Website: home-depot
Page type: review-order
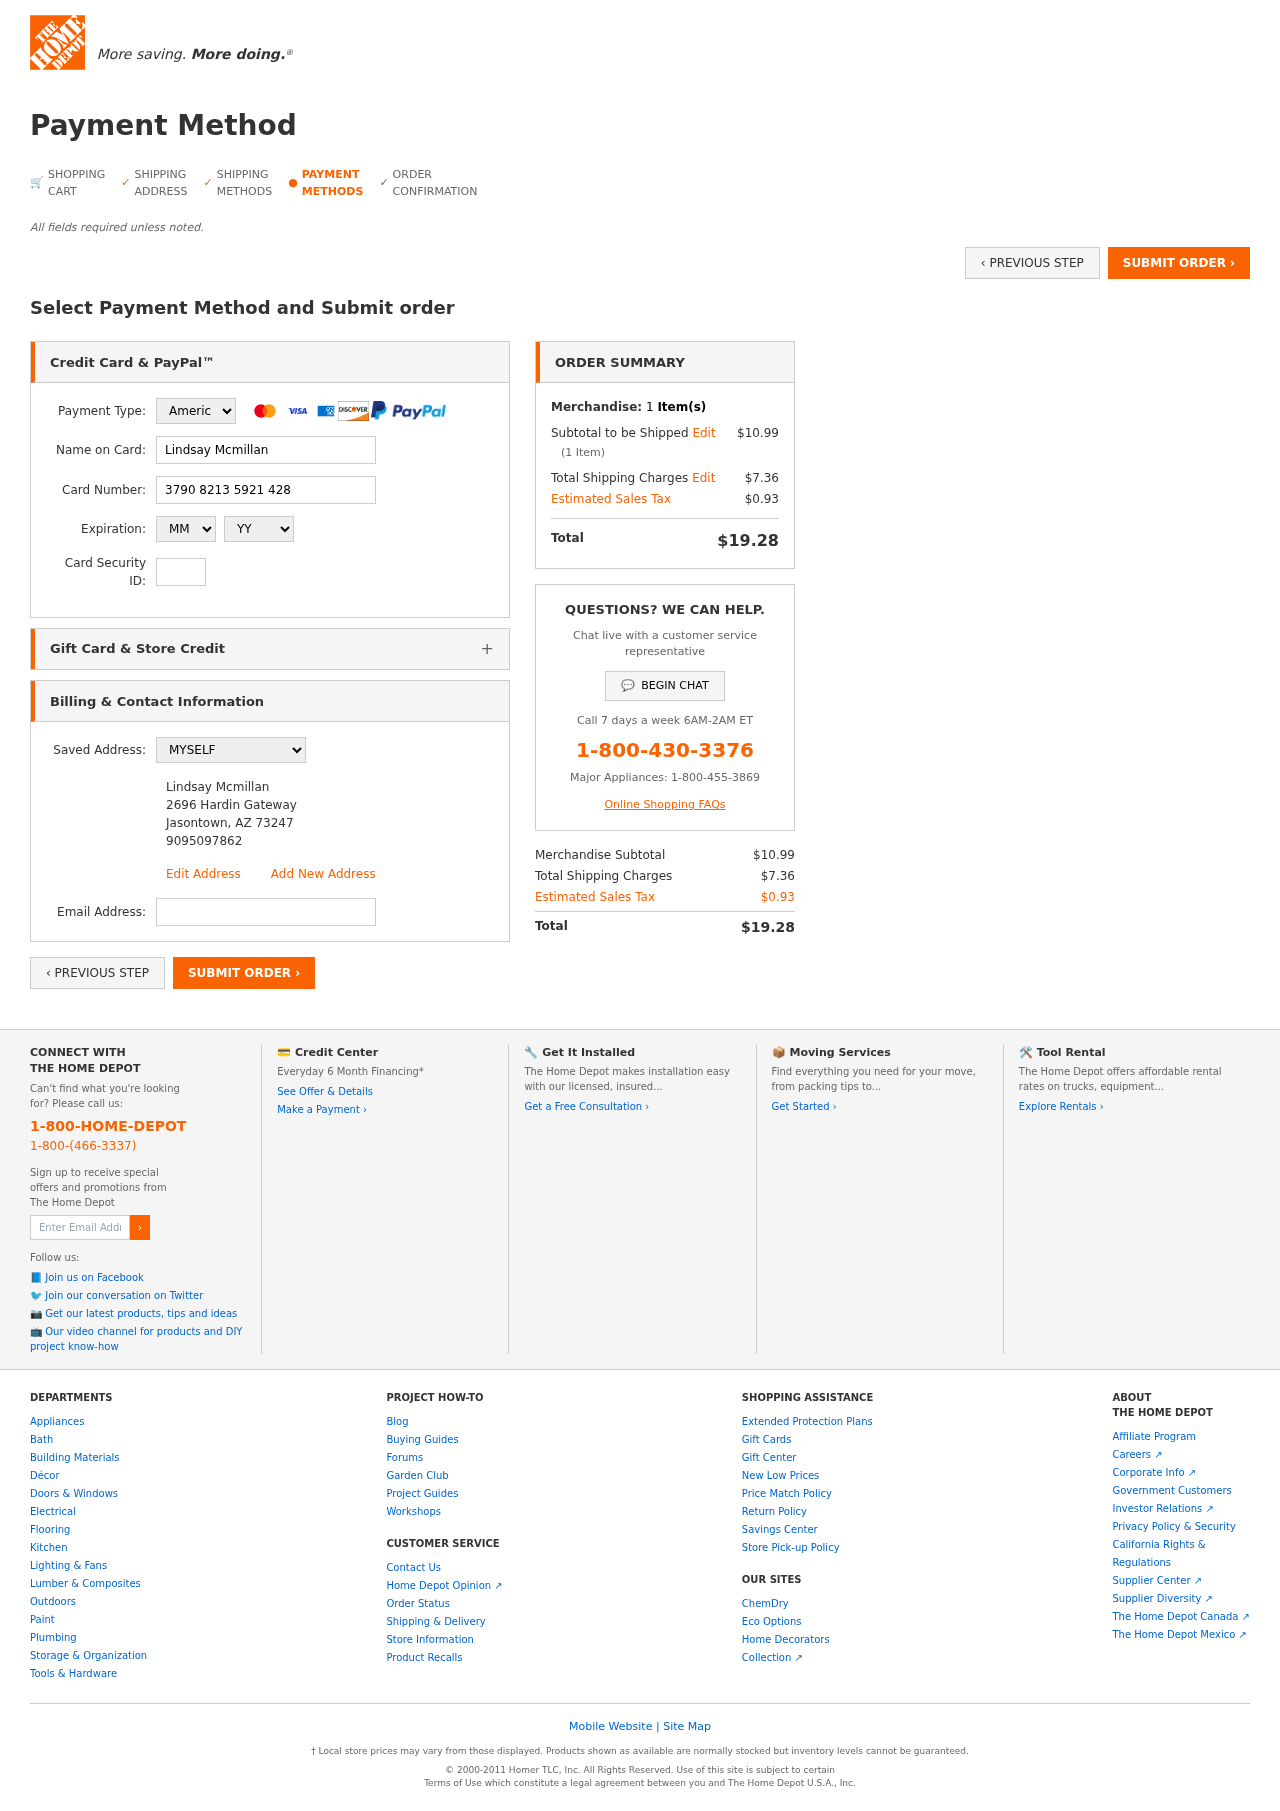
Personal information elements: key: PII_CARD_CVV
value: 6817
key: PII_CARD_EXPIRY_MONTH
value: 08
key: PII_CARD_EXPIRY_YEAR
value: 27
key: PII_CARD_NUMBER
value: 3790 8213 5921 428
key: PII_CARD_TYPE
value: American Express
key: PII_EMAIL
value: lindsaymcmillan@yahoo.com
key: PII_FULLNAME
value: Lindsay Mcmillan
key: PII_FULLNAME2
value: Lindsay Mcmillan
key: PII_STREET
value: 2696 Hardin Gateway
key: PII_CITY2
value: Jasontown
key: PII_STATE_ABBR2
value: AZ
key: PII_POSTCODE
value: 73247
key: PII_POSTCODE_FULL
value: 73247
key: PII_POSTCODE_NUMERIC
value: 73247
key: PII_PHONE2
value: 9095097862
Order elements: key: ORDER_NUM_ITEMS
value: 1
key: ORDER_SUBTOTAL
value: $10.99
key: ORDER_NUM_ITEMS2
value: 1
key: ORDER_SHIPPING_COST
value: $7.36
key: ORDER_TAX
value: $0.93
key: ORDER_TOTAL
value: $19.28
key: ORDER_SUBTOTAL2
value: $10.99
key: ORDER_SHIPPING_COST2
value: $7.36
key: ORDER_TAX2
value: $0.93
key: ORDER_TOTAL2
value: $19.28